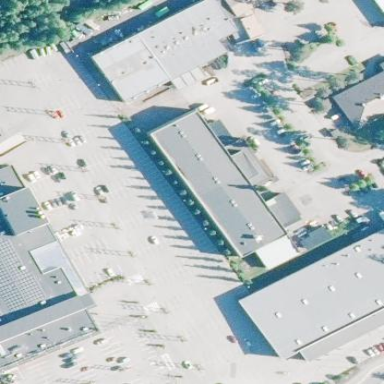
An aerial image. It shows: Commercial building.